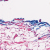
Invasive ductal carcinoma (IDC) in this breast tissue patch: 0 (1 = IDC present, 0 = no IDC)